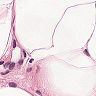
Metastatic tissue present: no